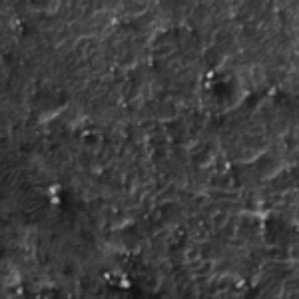
Label: frost